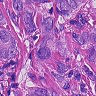
Metastatic tissue present: yes